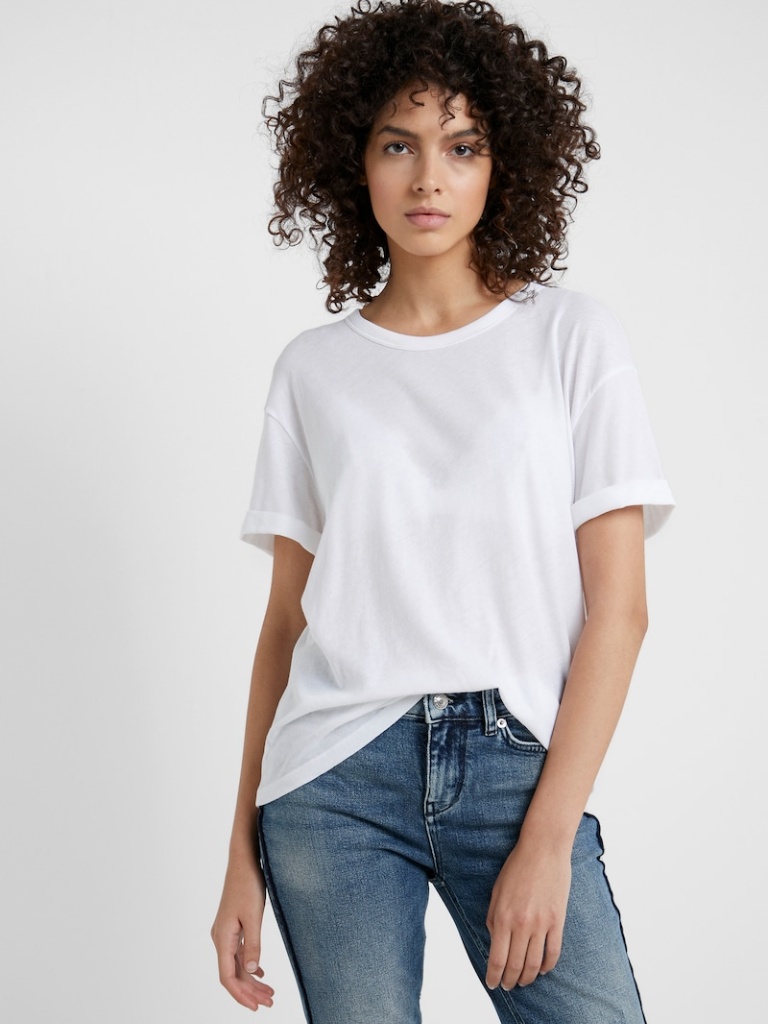
cotton relaxed short sleeve hip length French Tucked crew t-shirt